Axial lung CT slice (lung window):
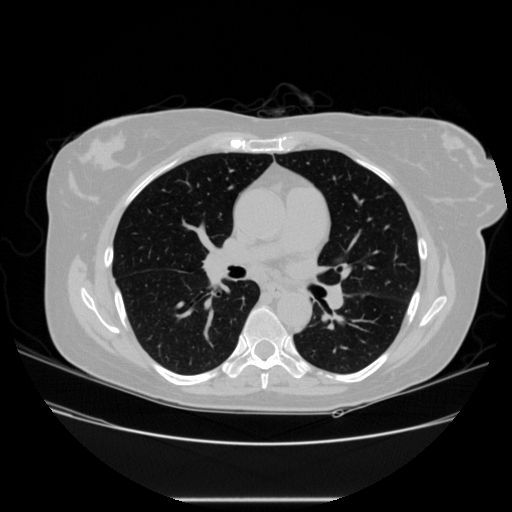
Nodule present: no